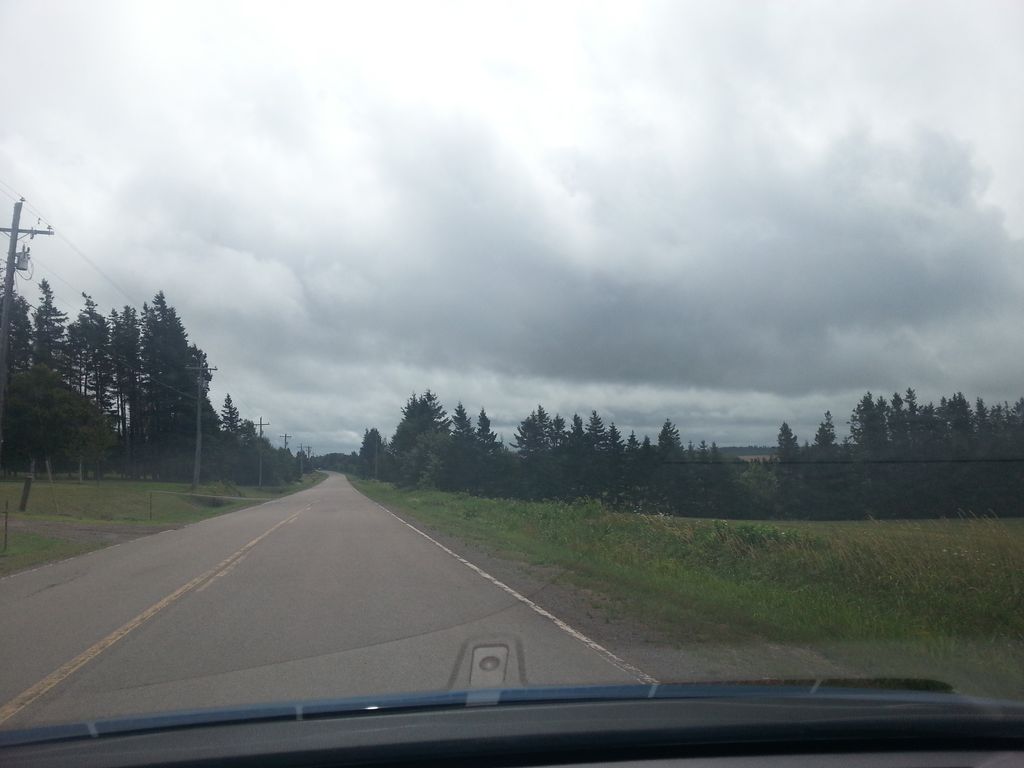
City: charlottetown